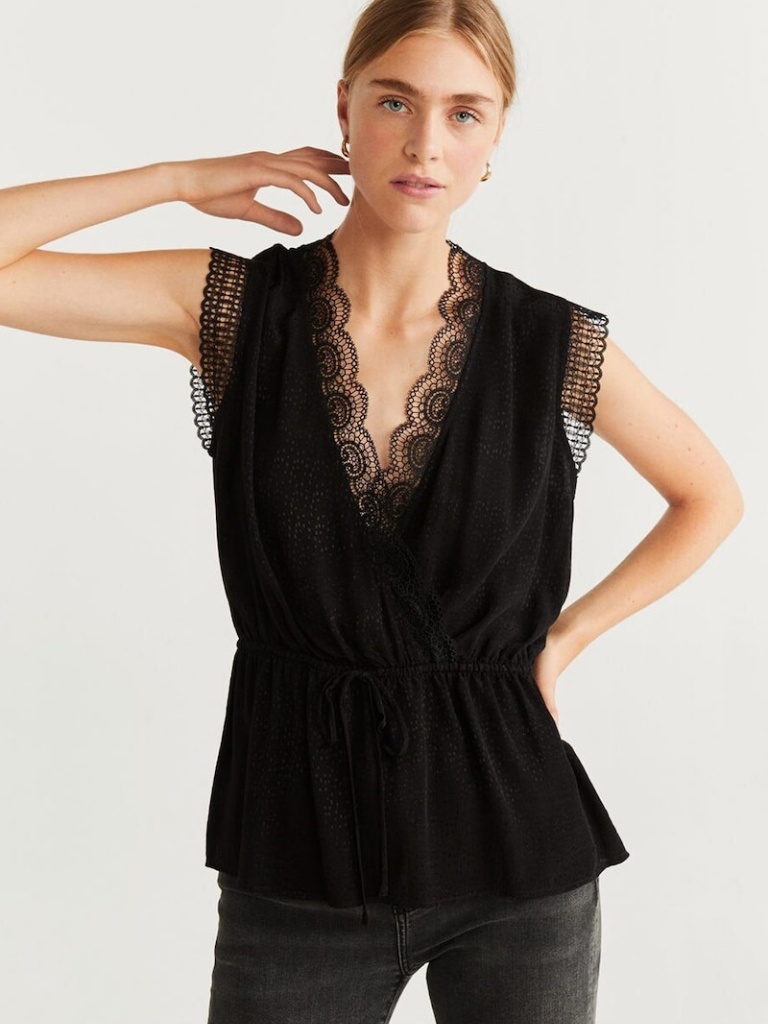
lace relaxed sleeveless hip length Untucked v-neck vest